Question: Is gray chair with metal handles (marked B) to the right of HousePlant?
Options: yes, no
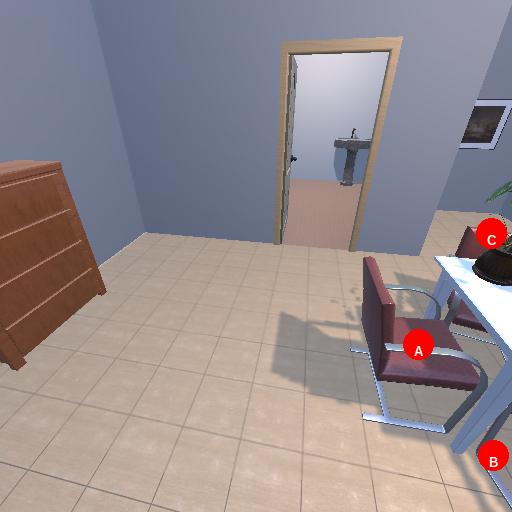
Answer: yes